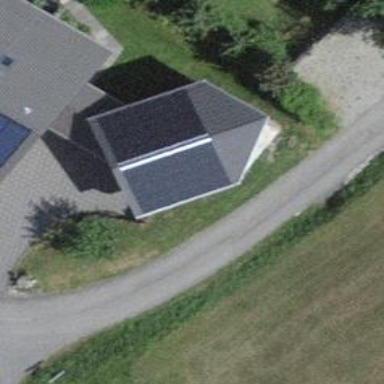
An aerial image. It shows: Solar power generator utilizing photovoltaic technology with solar photovoltaic panels.